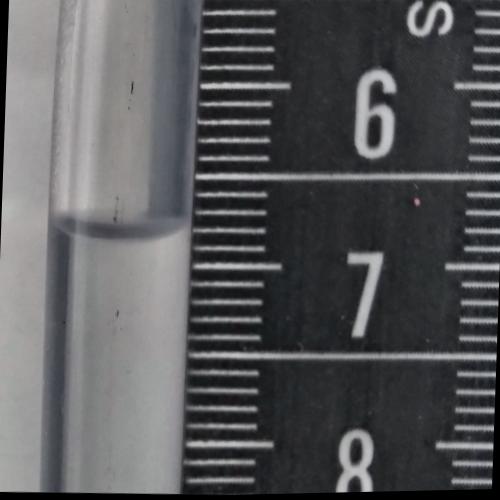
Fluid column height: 6.8 cm